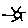
Label: sun